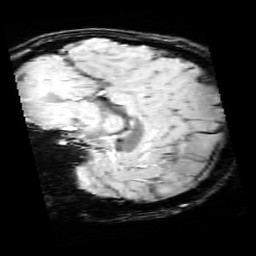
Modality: SWI
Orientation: sagittal
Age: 12
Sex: male
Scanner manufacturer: siemens
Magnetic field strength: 3 T
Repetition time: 0.027 s
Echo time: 0.02 s